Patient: sex M, age 81
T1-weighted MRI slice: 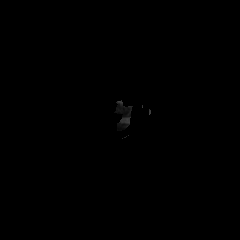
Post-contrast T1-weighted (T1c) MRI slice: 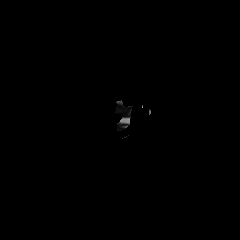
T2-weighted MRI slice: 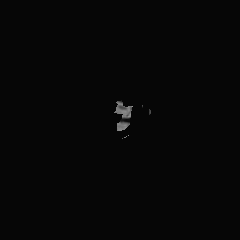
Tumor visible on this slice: no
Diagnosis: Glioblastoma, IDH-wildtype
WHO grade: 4